Field crop: maize
Growth stage: 2
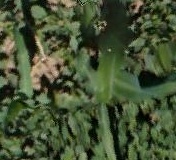
Species: maize